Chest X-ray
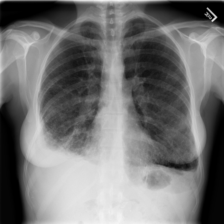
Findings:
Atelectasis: negative
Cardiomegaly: negative
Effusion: positive
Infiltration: negative
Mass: negative
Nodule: negative
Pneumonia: negative
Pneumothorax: negative
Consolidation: negative
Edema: negative
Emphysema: negative
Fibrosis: negative
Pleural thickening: negative
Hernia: negative